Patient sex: M
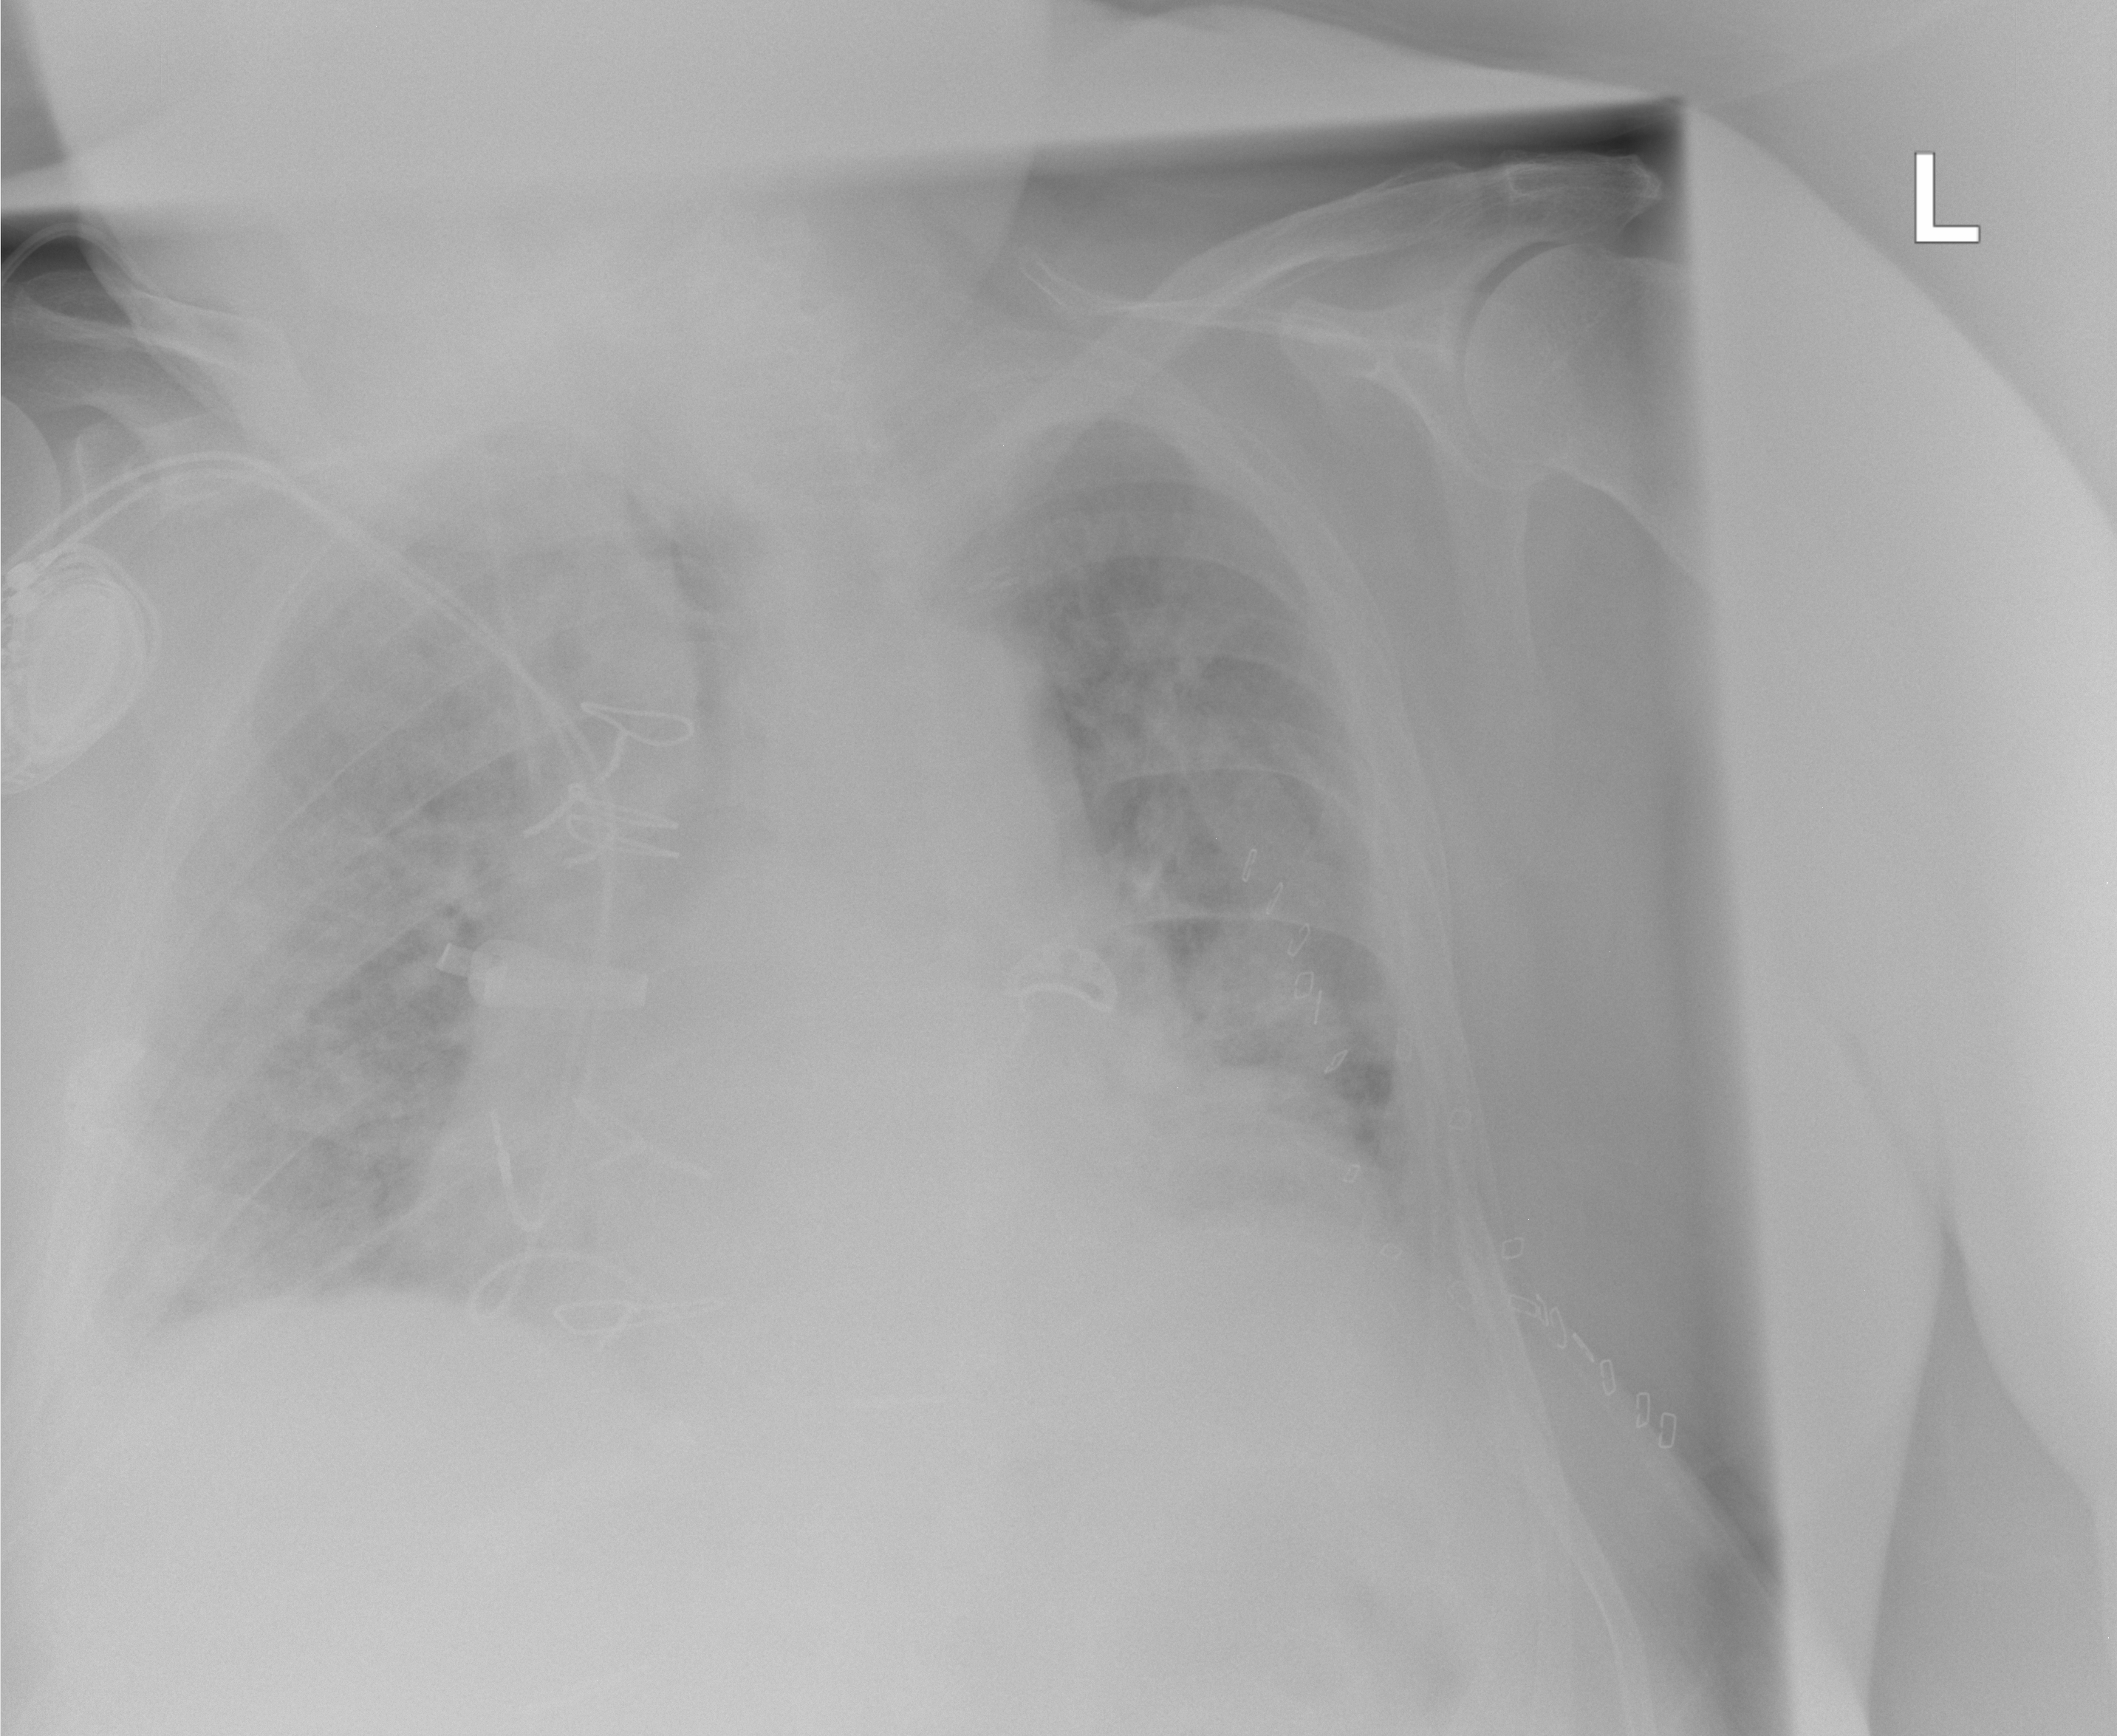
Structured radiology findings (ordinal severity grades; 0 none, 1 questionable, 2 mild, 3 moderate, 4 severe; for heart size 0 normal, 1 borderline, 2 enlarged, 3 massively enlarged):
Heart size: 2
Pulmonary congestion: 2
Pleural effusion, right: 2
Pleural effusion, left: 1
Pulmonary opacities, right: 2
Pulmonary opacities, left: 2
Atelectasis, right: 2
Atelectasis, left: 2